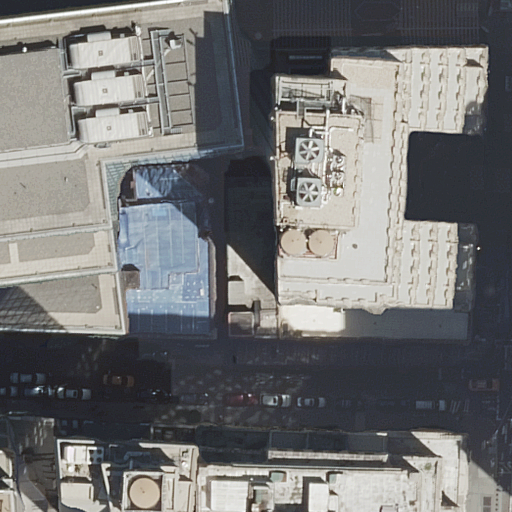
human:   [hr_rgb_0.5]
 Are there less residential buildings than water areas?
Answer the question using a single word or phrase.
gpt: no

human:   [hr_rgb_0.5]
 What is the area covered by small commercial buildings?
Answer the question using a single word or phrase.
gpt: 0m2

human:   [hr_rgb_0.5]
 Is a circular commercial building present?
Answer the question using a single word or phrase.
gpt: no

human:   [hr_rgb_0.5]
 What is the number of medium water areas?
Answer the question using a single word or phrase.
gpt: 0

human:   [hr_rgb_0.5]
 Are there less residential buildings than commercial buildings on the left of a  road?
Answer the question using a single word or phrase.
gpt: no

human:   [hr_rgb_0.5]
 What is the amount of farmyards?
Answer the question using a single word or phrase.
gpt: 0

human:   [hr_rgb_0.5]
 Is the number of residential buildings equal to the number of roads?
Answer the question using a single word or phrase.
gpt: no

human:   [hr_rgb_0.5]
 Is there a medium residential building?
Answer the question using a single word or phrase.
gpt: yes

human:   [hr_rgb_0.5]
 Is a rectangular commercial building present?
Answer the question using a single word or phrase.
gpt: no

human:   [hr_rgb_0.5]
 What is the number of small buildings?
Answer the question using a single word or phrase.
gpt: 0

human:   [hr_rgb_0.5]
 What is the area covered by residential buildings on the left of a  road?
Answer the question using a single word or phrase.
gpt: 2162m2

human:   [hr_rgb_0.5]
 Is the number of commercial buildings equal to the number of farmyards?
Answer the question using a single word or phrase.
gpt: yes

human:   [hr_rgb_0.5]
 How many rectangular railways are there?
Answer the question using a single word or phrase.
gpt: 0

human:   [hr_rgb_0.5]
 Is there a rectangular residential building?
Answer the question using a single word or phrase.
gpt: yes

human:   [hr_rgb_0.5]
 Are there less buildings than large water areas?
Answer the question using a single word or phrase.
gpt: no

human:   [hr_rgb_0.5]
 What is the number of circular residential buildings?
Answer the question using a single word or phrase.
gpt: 0

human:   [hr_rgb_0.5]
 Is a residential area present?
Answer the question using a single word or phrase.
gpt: no

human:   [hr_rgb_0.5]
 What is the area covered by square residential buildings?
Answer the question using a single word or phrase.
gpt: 0m2

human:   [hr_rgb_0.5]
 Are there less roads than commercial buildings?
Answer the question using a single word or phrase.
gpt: no

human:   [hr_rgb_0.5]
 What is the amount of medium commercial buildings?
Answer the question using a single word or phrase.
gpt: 0

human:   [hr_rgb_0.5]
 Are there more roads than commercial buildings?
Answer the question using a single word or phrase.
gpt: yes

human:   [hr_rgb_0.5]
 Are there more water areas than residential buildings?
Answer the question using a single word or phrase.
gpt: no

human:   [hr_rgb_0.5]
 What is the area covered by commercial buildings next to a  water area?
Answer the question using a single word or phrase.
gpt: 0m2

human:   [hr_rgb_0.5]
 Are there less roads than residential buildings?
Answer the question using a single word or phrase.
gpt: yes

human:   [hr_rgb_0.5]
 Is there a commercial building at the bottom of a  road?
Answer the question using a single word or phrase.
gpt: no

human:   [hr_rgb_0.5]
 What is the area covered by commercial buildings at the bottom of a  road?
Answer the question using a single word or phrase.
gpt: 0m2

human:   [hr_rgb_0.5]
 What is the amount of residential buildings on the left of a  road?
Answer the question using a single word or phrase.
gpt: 5

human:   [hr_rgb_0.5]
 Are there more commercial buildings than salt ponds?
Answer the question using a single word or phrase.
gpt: no

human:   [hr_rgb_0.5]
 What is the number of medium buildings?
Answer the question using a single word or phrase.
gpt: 4

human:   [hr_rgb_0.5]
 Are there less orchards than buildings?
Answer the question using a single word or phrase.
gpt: yes

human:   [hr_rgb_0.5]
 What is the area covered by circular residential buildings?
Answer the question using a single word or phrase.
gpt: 0m2

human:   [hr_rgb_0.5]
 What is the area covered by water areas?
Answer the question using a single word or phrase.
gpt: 0m2

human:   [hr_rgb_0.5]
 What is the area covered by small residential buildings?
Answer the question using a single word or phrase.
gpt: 0m2

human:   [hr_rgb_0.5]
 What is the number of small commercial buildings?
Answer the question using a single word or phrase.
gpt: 0

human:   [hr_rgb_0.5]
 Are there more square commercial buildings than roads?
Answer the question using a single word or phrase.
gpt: no

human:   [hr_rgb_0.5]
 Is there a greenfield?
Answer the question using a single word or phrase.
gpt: no